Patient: sex M, age 71
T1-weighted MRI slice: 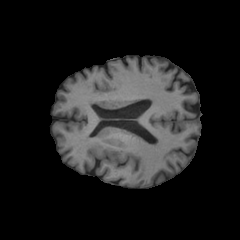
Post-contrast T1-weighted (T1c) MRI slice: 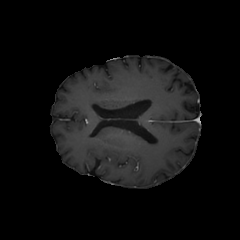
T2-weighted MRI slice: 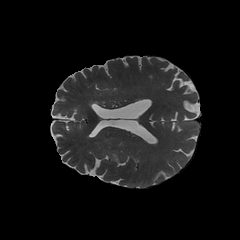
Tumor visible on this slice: no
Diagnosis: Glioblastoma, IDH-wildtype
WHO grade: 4